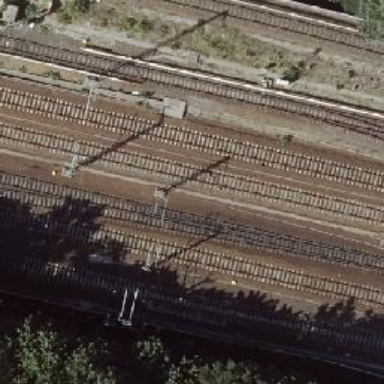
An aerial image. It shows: Railway track with contact lines for electrification.